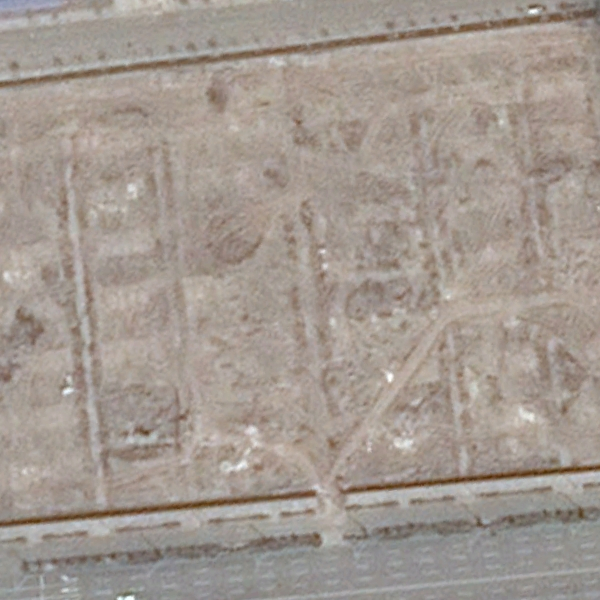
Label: BareLand